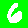
Digit: 6